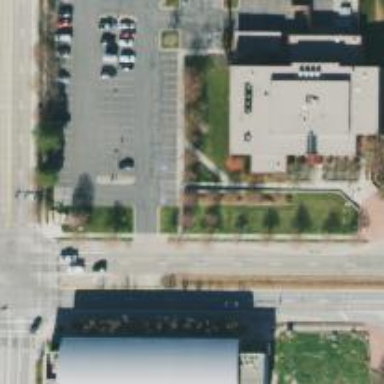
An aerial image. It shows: Parking space is available.